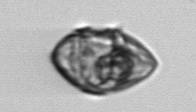
Label: Gyrodinium